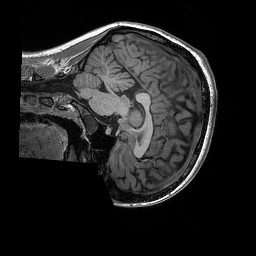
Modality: T1w
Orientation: sagittal
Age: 21
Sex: female
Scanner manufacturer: siemens
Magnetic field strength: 3 T
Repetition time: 2.3 s
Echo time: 0.00298 s